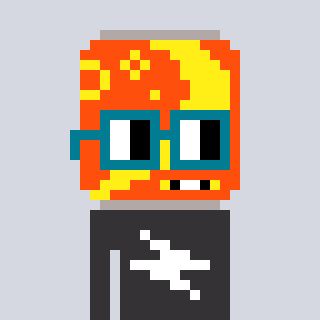
a pixel art character with square dark green glasses, a pop-shaped head and a grayscale-colored body on a cool background